Question: I'm implementing a semantic segmentation model with images. As a good practice I tested my training pipeline with just one image and tried to over-fit that image. To my surprise, when training with the exactly the same images, the loss goes to near 0 as expected but when evaluating THE SAME IMAGES, the loss is much much higher, and it keeps going up as the training continues. So the segmentation output is garbage when 'training=False', but when run with 'training=True' is works perfectly.
To be able to anyone to reproduce this I took the official <URL> and modified it a little for training a convnet from scratch and just 1 image. The model is very simple, just a sequence of Conv2D with batch normalization and Relu. The results are the following

As you see the loss and eval_loss are really different, and making inference to the image gives perfect result in training mode and in eval mode is garbage.
I know Batchnormalization behaves differently in inference time since it uses the averaged statistics calculated whilst training. Nonetheless, since we are training with just 1 same image and evaluating in the same image, this shouldn't happen right? Moreover I implemented the same architecture with the same optimizer in Pytorch and this does not happen there. With pytorch it trains and eval_loss converges to train loss
Here you can find the above mentioned <URL>
and at the end also the Pytorch implementation
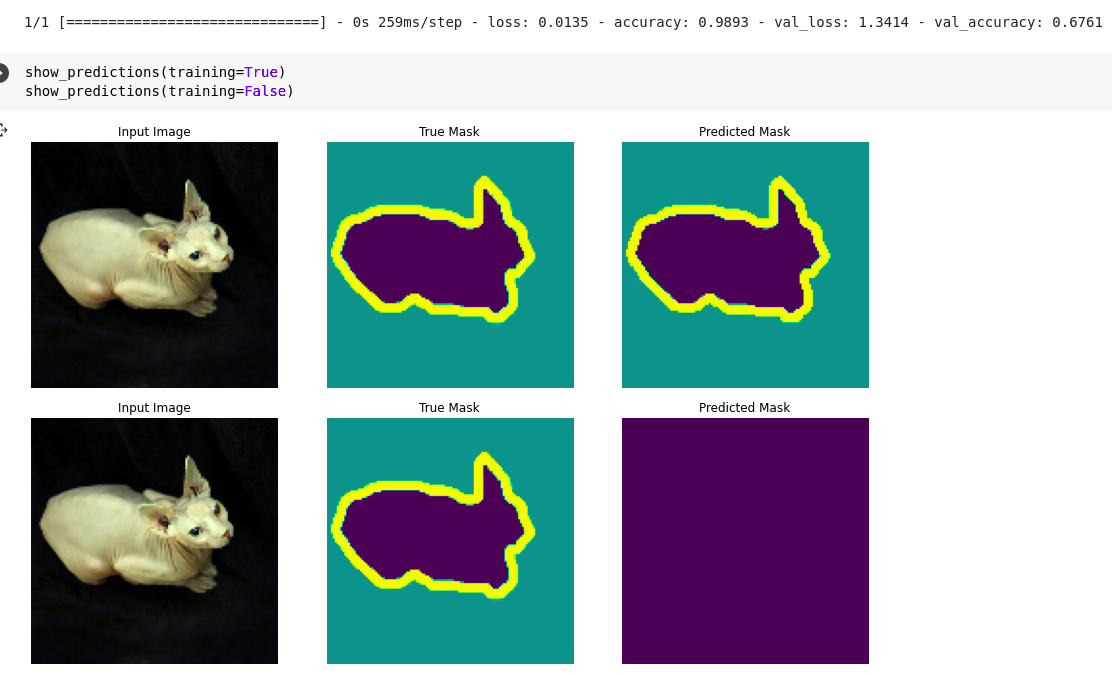
Answer: It had to do more with the defaults values that tensorflow uses. Batchnormalization has a parameter 'momentum' which controls the averaging of batch statistics. The formula is: 'moving_mean = moving_mean * momentum + mean(batch) * (1 - momentum)'
If you set 'momentum=0.0' in the BatchNorm layer, the averaged statistics should match perfectly with the statistics from the current batch (which is just 1 image). If you do so, you see that the validation loss almost immediately matches the training loss. Also if you try with 'momentum=0.9' (which is the equivalent default value in pytorch) and it works and converges faster (as in pytorch).